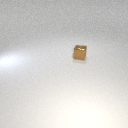
small brown metal cube